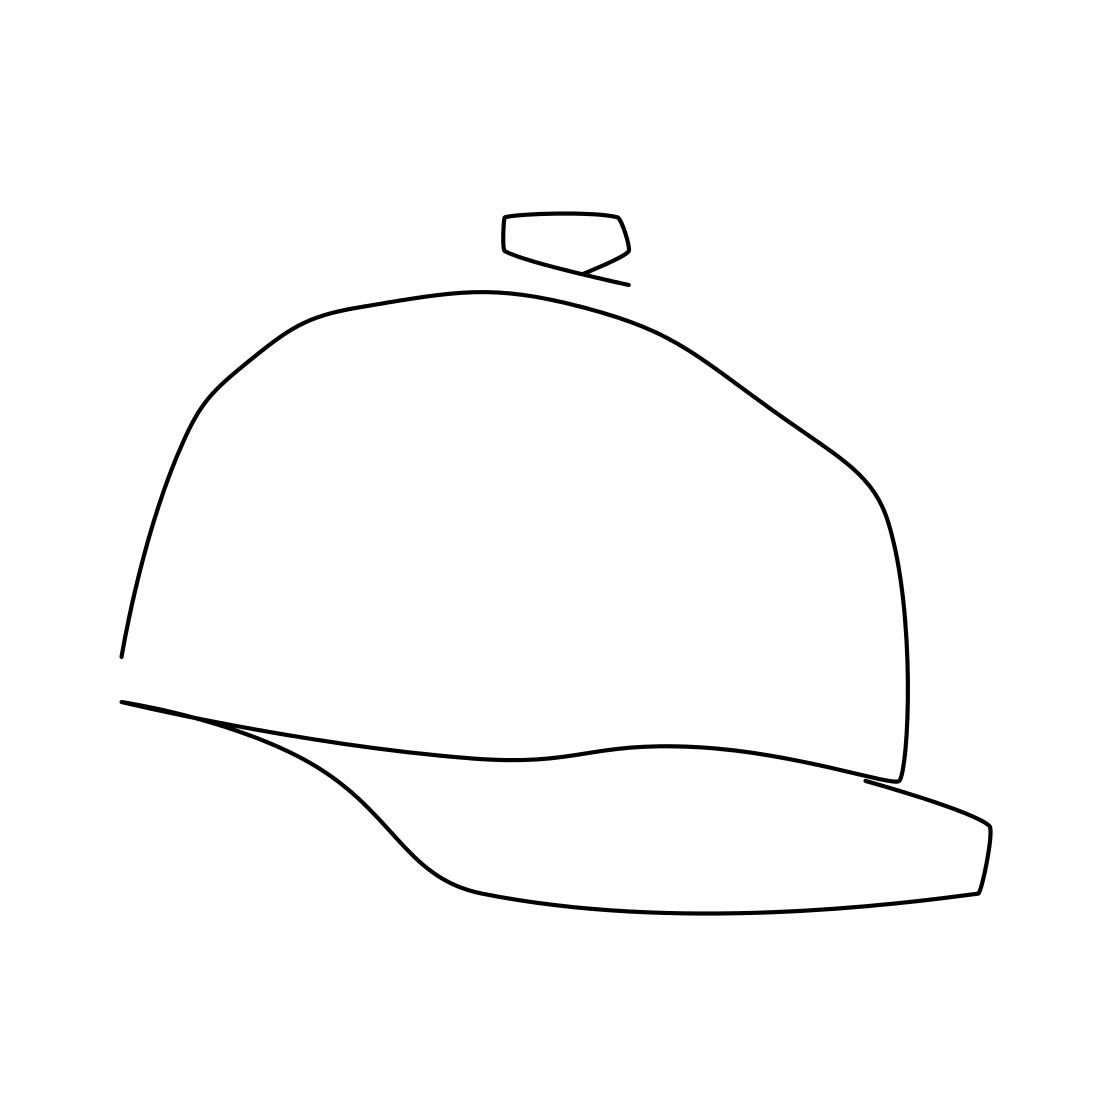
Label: hat